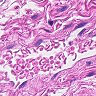
Metastatic tissue present: no